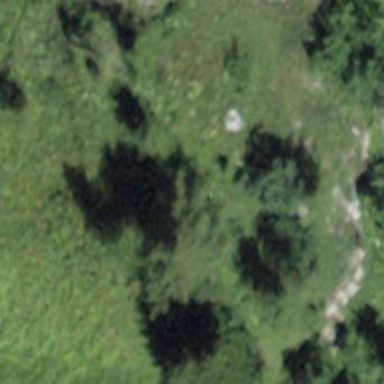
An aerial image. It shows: Forest area.